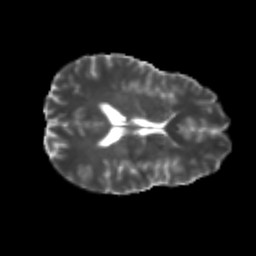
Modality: T2w
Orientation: axial
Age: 24
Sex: male
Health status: healthy
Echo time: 0.074 s